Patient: sex F, age 68
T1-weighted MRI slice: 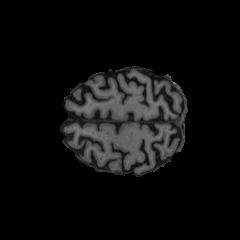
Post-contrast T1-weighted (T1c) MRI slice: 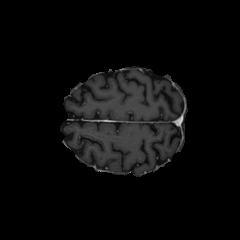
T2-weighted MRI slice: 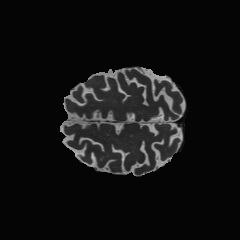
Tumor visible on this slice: no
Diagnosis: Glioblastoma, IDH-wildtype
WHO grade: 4